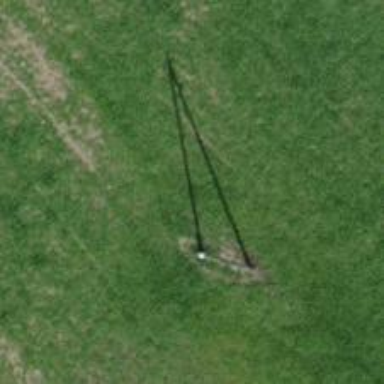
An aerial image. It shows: Power pole.